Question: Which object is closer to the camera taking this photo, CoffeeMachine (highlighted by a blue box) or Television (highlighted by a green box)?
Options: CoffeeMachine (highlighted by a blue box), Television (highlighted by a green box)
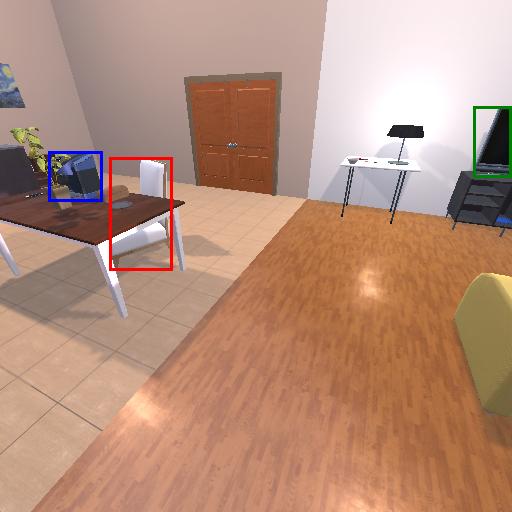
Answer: CoffeeMachine (highlighted by a blue box)